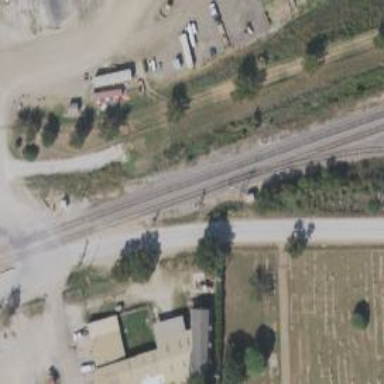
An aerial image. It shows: Disused railway.